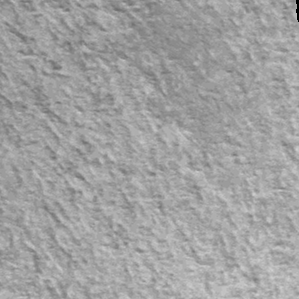
Label: frost